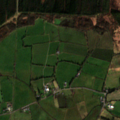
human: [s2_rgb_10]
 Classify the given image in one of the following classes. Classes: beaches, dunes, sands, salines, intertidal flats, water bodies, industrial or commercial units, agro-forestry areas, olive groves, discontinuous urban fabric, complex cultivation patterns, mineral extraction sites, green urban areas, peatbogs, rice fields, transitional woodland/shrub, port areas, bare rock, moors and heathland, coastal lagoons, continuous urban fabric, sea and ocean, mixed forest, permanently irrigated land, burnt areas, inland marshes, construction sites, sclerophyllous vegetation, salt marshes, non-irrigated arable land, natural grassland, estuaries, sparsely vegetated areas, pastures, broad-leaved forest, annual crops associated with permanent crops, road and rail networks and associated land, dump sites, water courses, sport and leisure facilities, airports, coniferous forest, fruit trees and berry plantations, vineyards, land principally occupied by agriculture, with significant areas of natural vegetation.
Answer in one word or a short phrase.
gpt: pastures, coniferous forest, mixed forest, transitional woodland/shrub